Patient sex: M
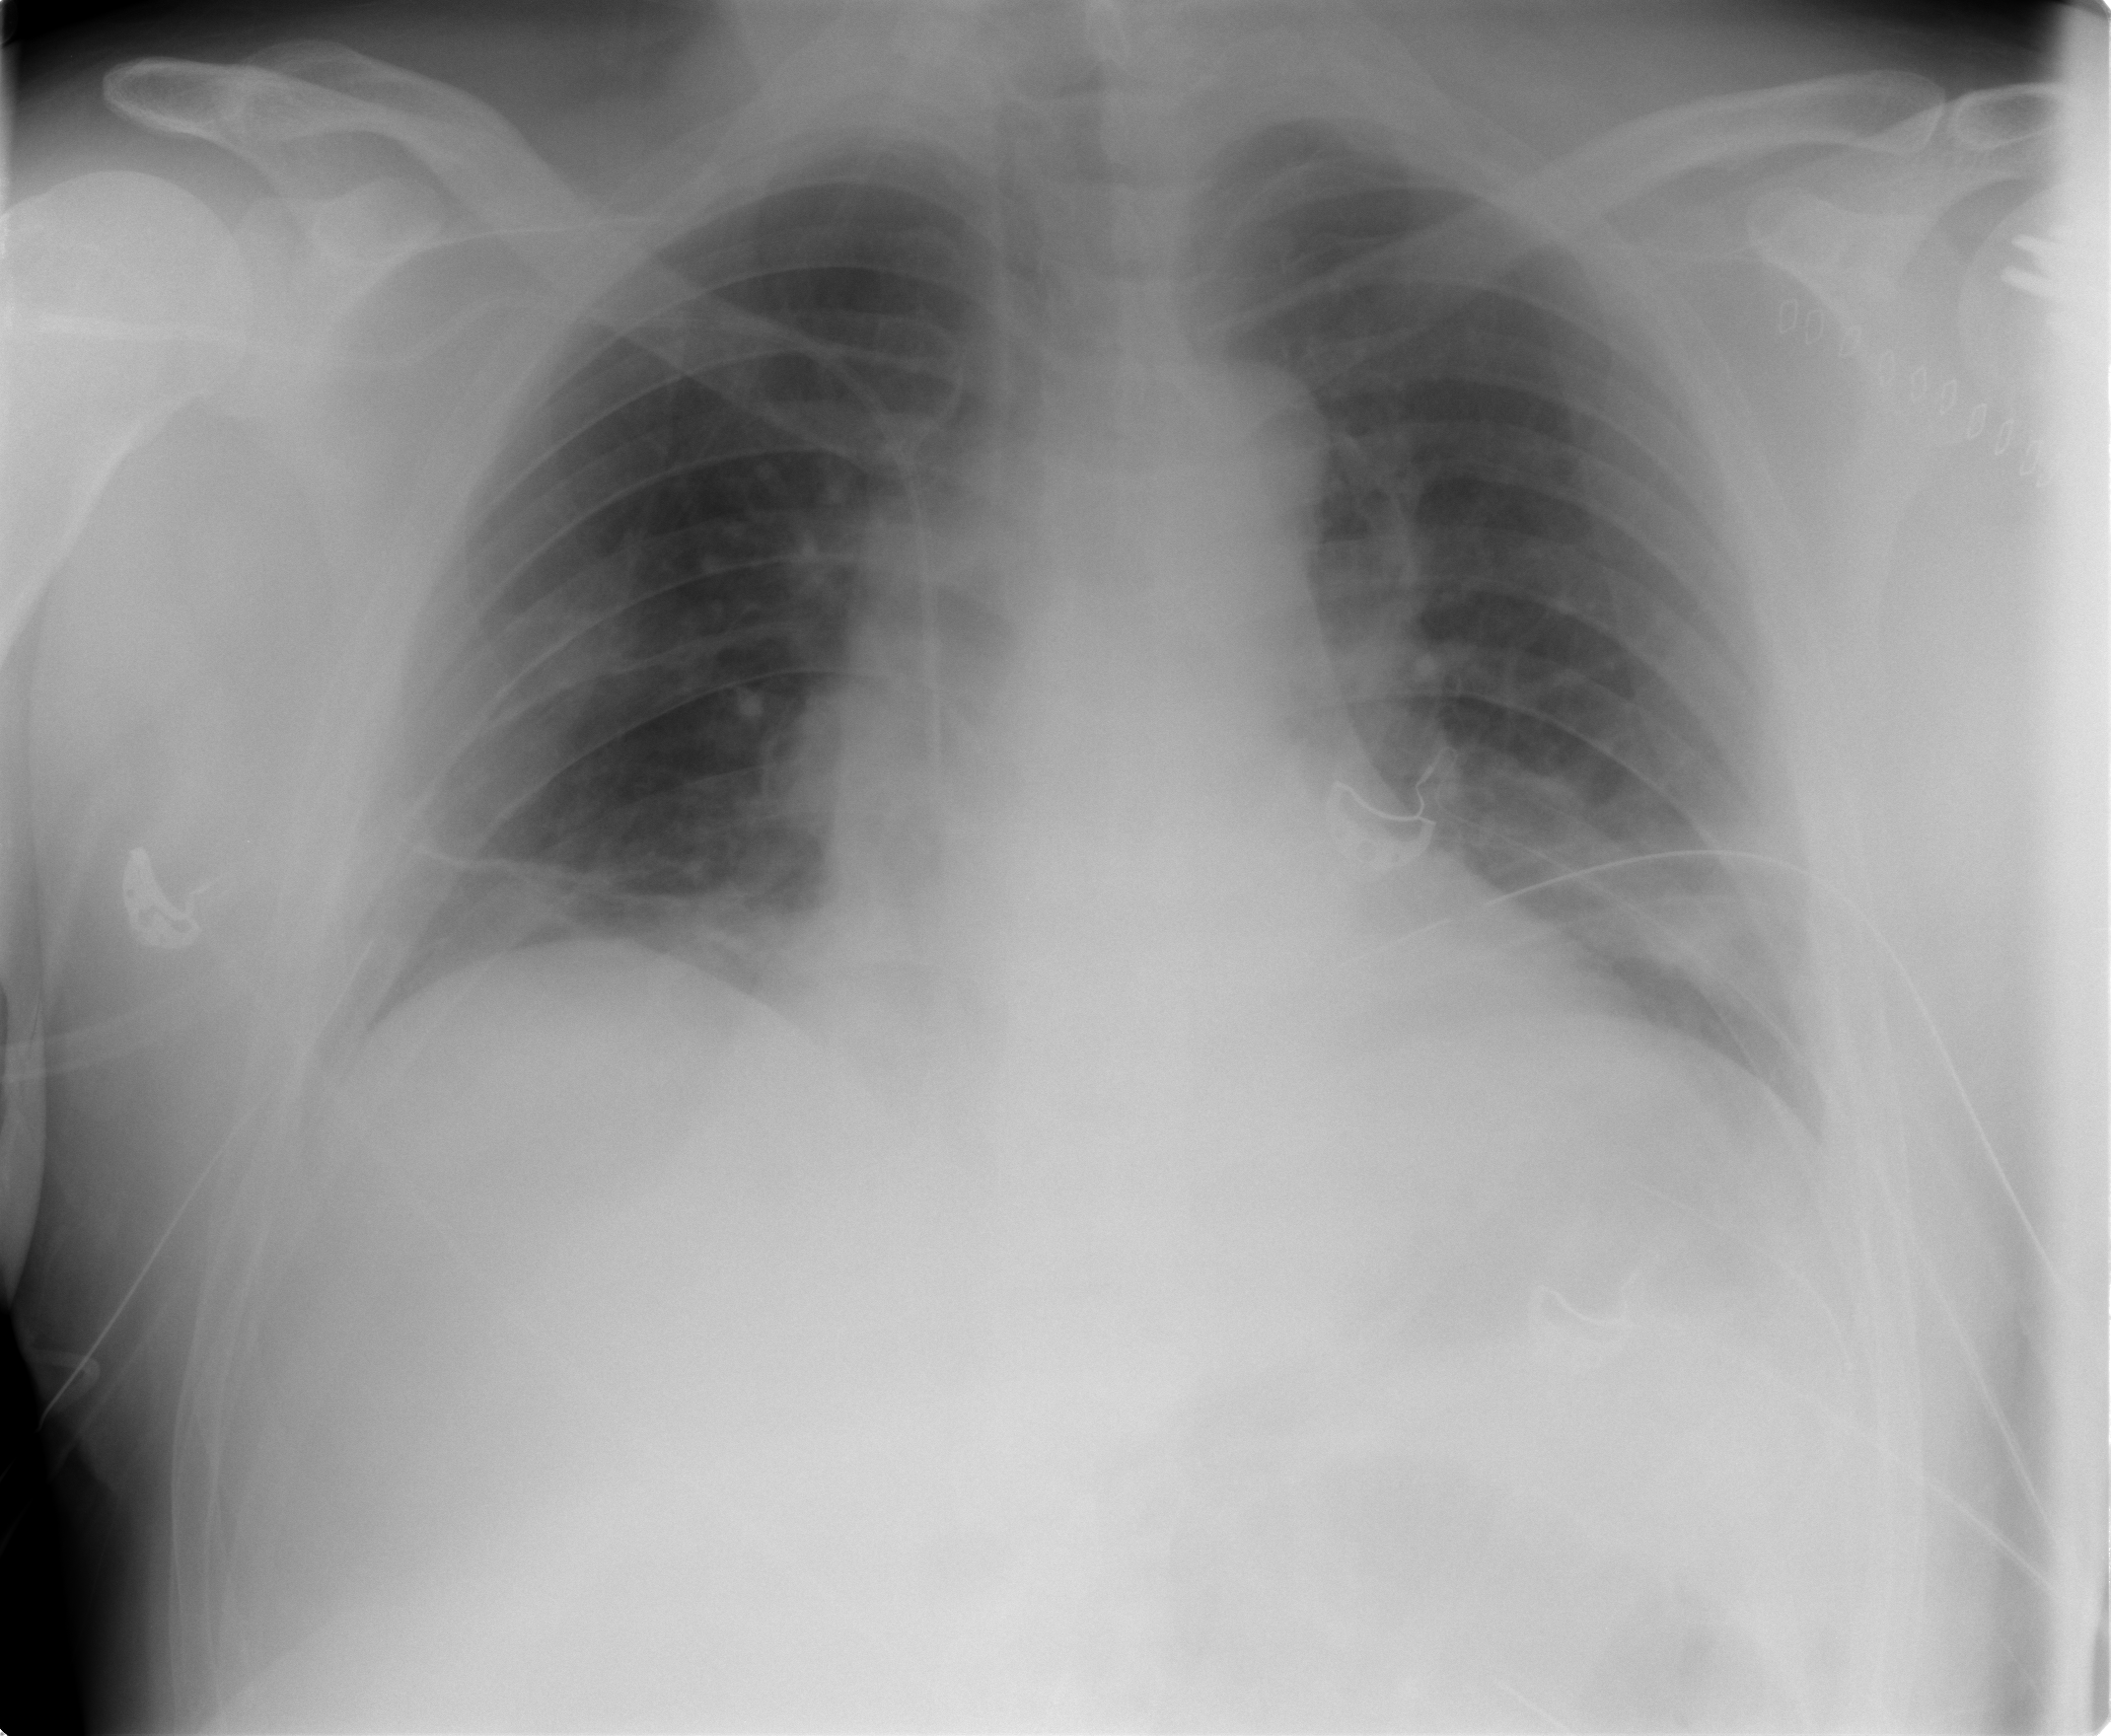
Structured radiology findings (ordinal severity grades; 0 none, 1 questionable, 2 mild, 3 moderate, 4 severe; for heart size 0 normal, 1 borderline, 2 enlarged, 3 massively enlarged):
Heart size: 0
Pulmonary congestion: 2
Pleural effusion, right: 0
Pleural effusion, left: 0
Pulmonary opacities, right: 0
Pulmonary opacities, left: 0
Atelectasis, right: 2
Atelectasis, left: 0